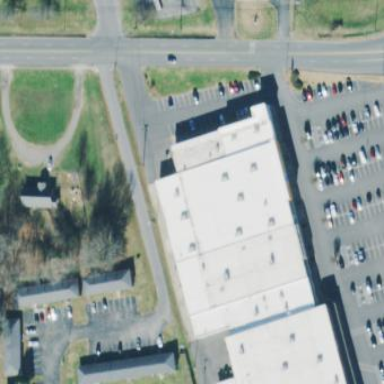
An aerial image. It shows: Building.